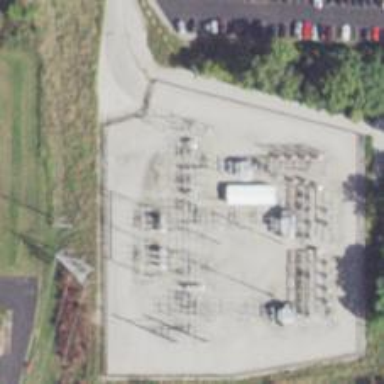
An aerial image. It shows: Switch used for power control.